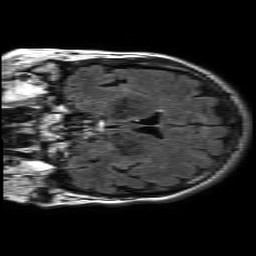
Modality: FLAIR
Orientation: coronal
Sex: female
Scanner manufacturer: philips
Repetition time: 11 s
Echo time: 0.125 s